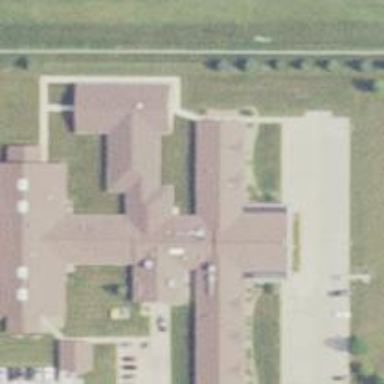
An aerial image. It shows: Healthcare facility identified as hospital.